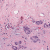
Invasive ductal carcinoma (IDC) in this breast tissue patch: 1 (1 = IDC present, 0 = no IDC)